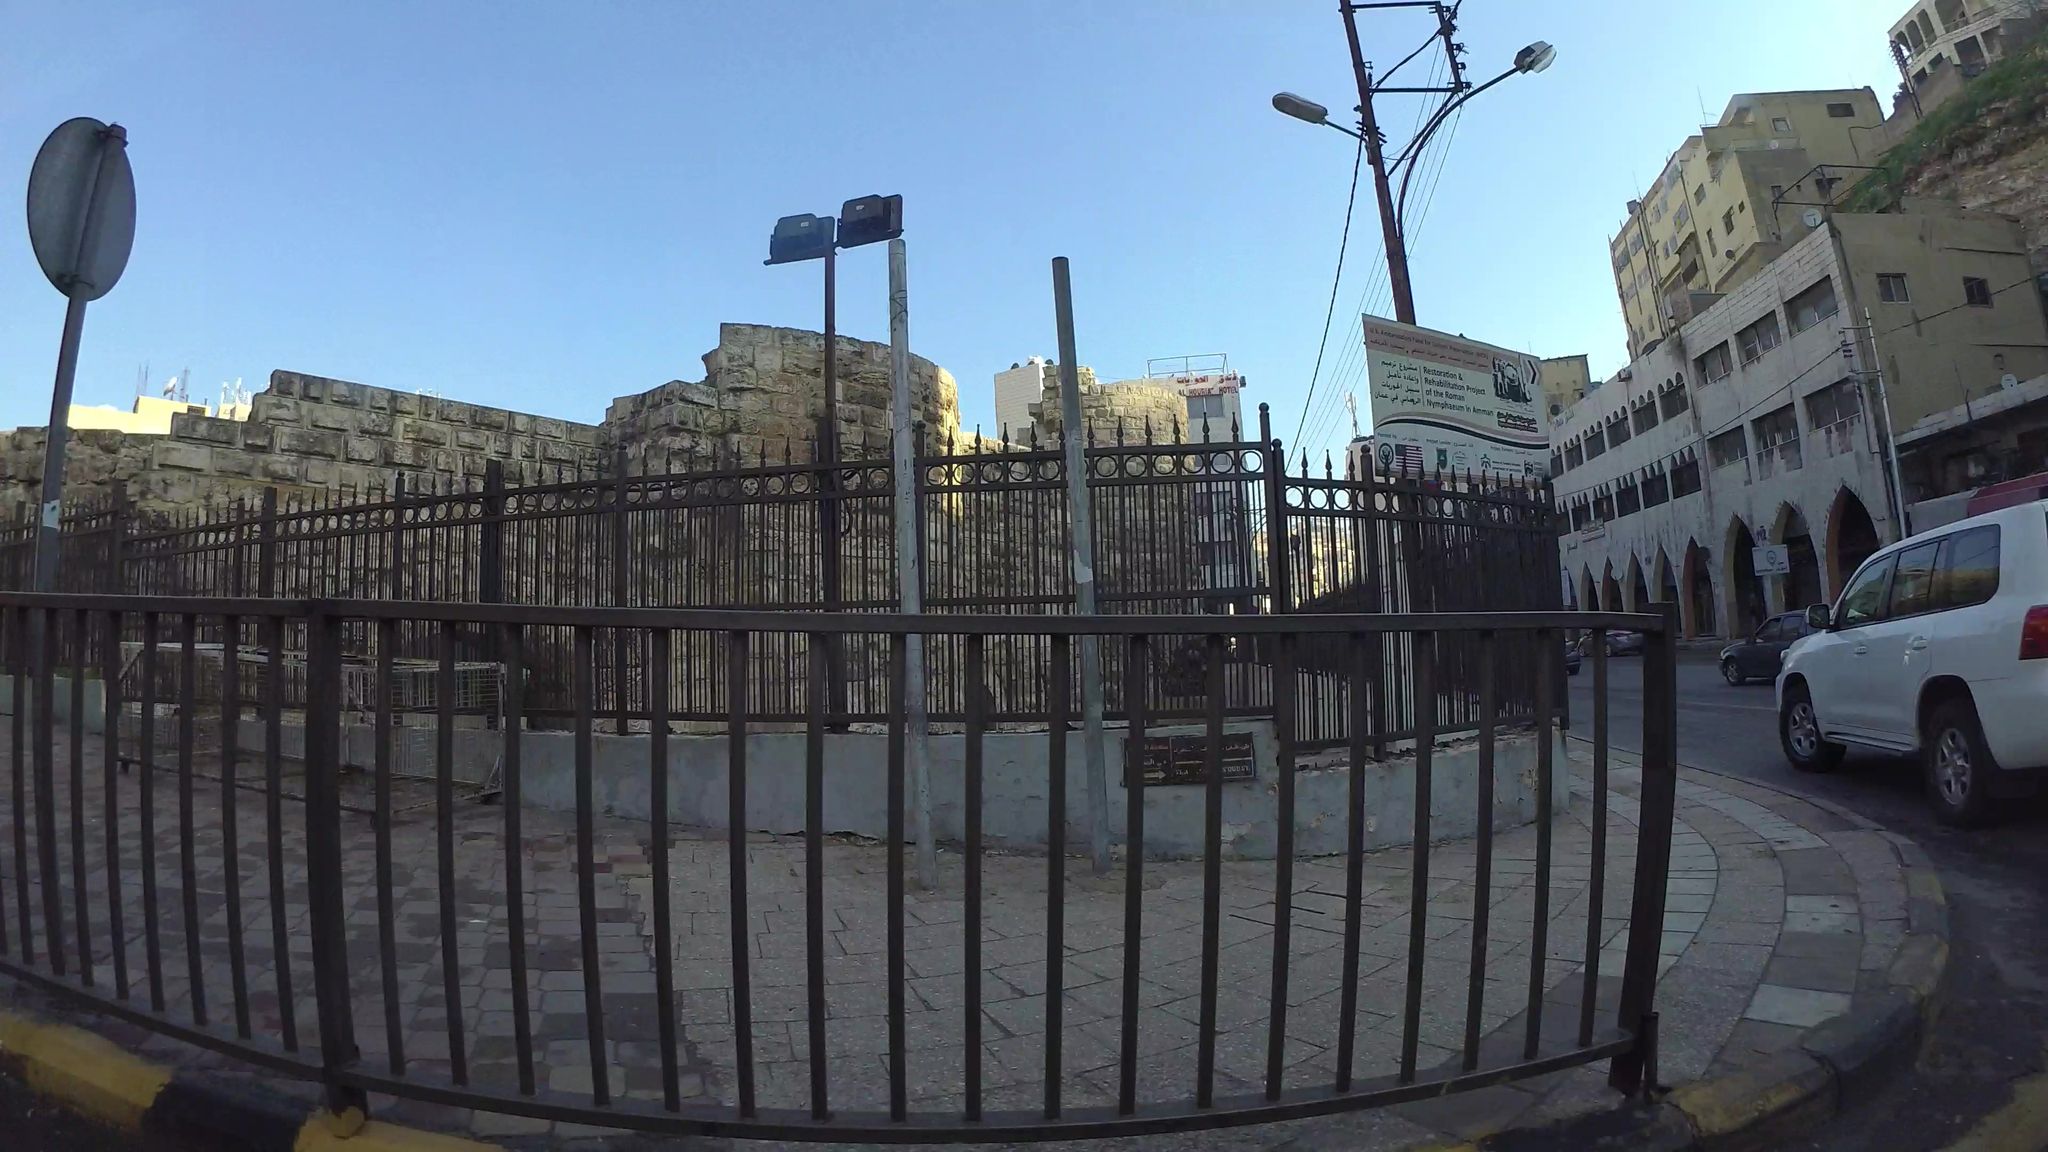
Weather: snowy
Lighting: day
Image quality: good
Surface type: walking surface
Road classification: primary_link, secondary
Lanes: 2
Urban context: urban centre
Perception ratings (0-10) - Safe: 4.6, Lively: 3.77, Beautiful: 2.83, Boring: 7.39, Depressing: 7.53, Wealthy: 6.21